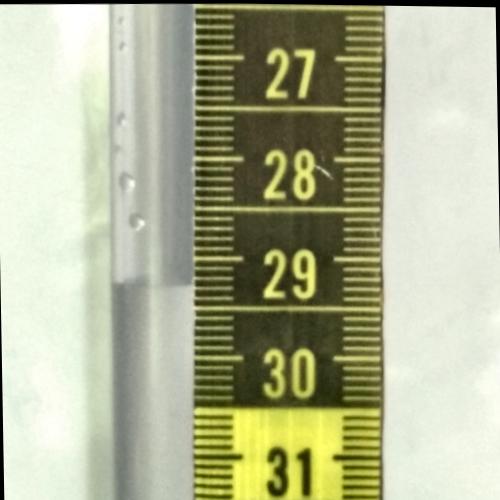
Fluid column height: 29.3 cm